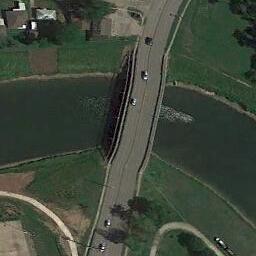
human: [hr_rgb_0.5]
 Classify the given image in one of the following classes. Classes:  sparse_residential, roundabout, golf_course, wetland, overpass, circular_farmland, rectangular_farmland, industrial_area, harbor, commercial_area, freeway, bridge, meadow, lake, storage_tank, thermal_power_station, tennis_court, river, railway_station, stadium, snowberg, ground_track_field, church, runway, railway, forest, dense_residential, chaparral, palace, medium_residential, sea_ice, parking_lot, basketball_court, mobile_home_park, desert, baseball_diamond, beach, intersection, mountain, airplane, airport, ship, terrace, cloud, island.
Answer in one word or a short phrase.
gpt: bridge